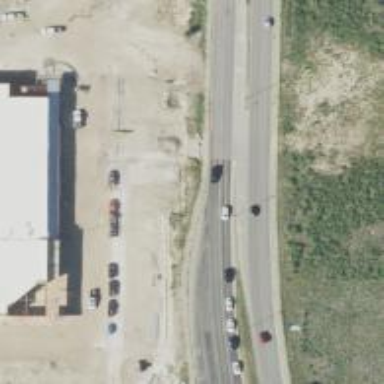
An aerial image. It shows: Tertiary_link road with asphalt surface.